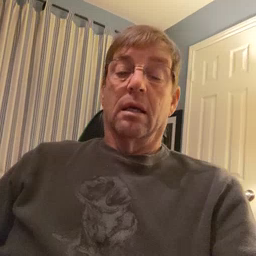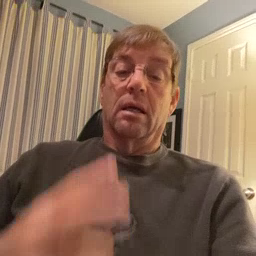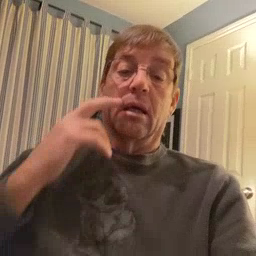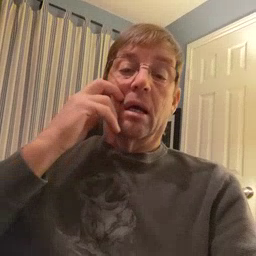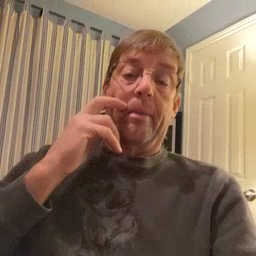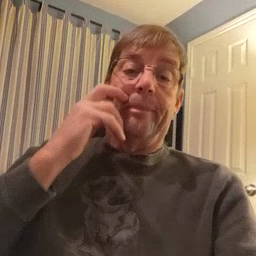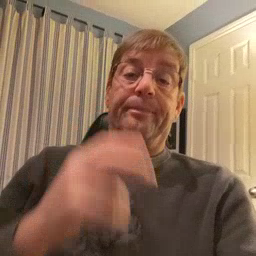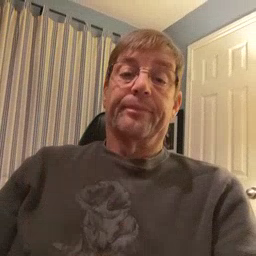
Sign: gum